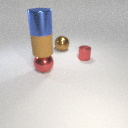
large brown rubber cylinder below large blue metal cylinder